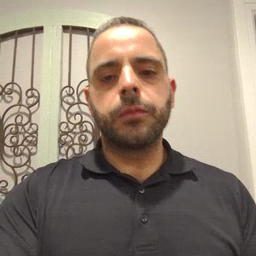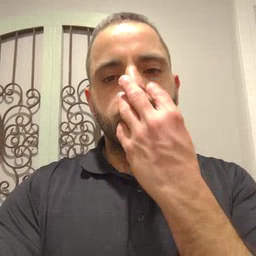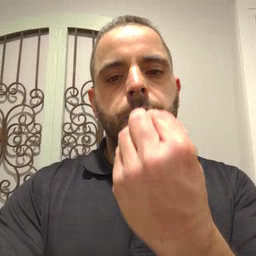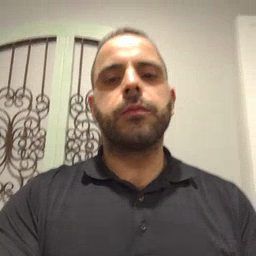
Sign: wolf